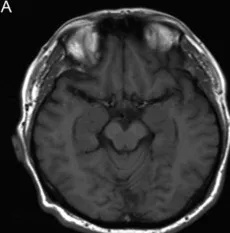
MRI imaging of brain. There are no abnormal findings in the brain MRI imaging of the patient. T1-weighted image.
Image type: radiology (mri)